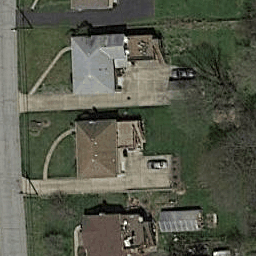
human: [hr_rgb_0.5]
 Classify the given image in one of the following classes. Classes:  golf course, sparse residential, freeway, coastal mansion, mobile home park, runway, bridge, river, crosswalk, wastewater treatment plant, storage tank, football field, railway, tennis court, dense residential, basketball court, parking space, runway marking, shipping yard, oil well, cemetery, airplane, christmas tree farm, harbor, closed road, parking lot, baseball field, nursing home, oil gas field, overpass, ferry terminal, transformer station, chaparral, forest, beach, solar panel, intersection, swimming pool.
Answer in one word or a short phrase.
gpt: sparse residential